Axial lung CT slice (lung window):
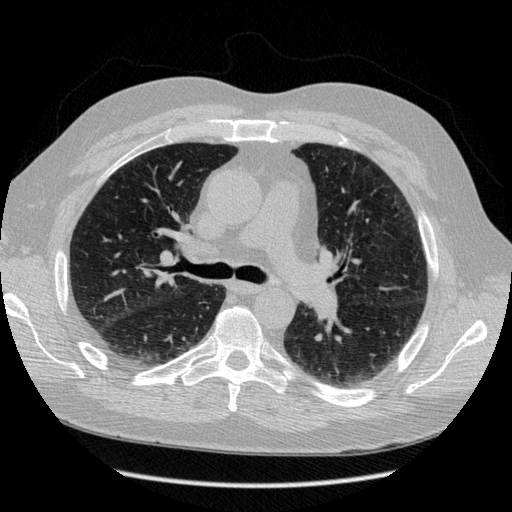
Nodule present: no